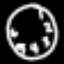
Label: clock